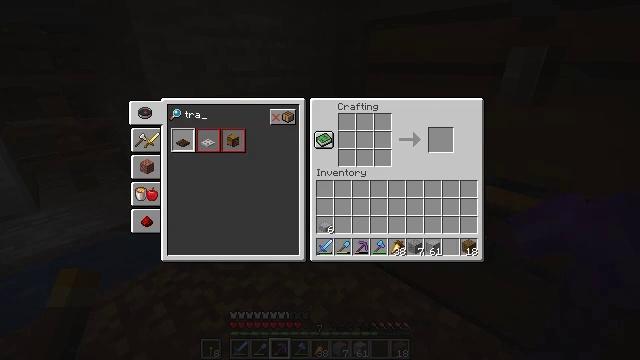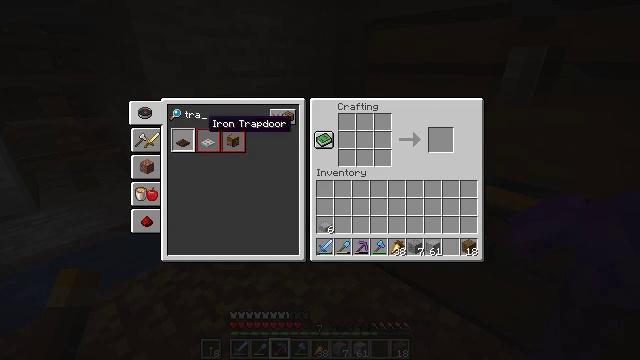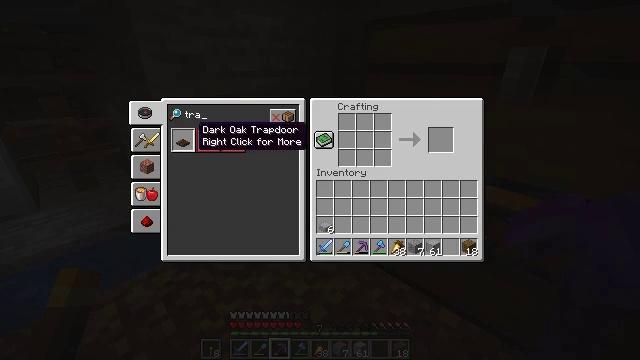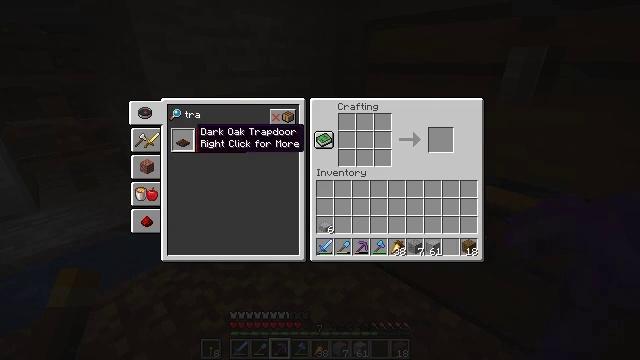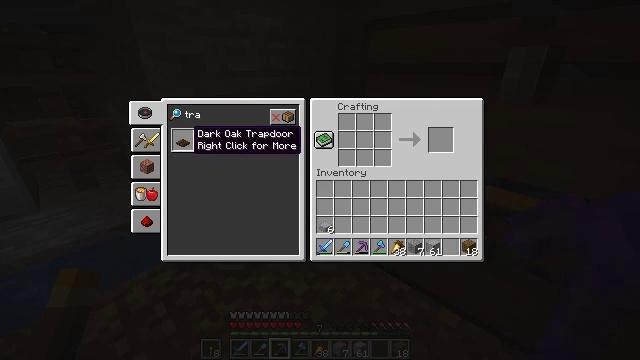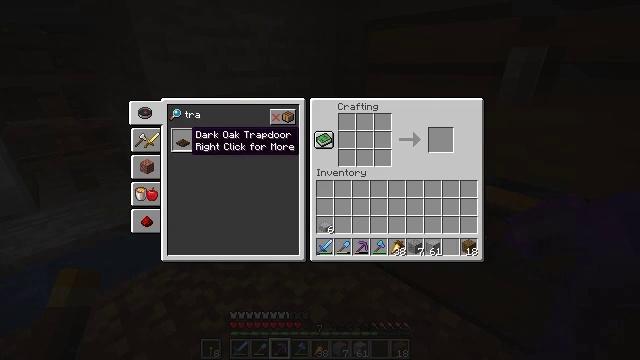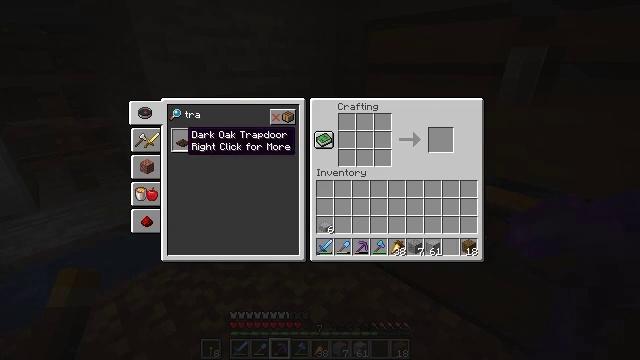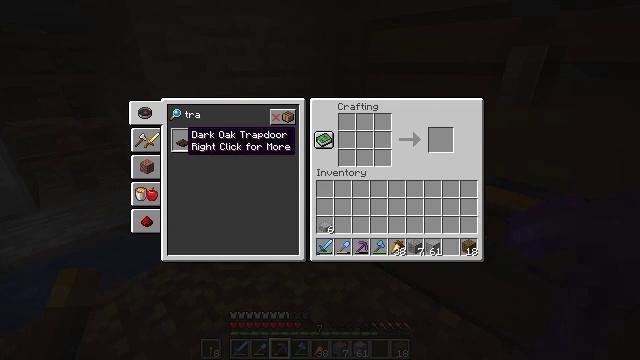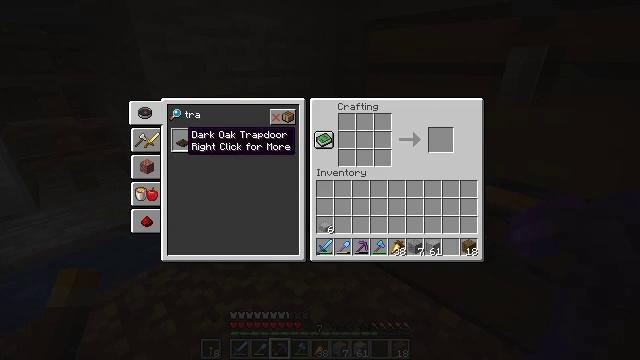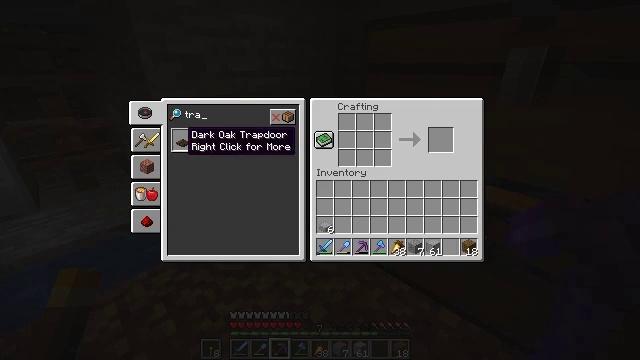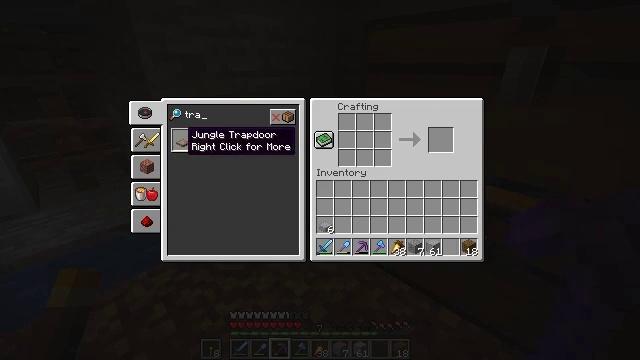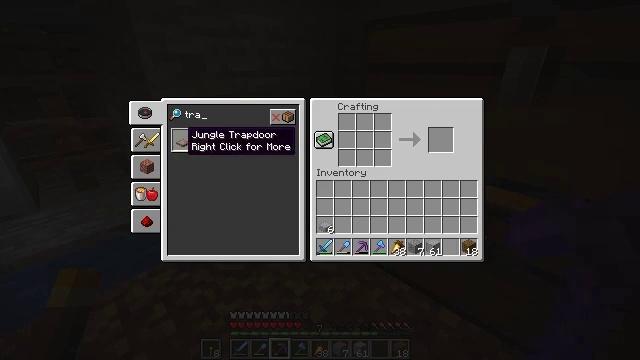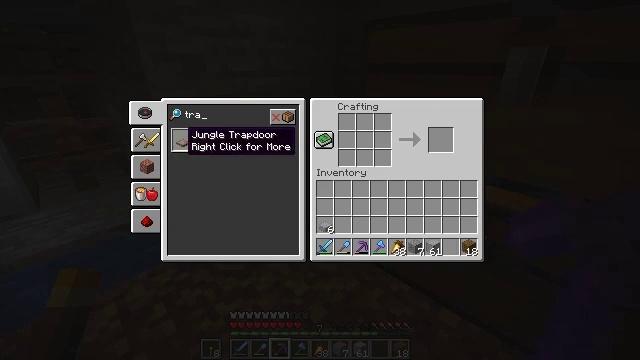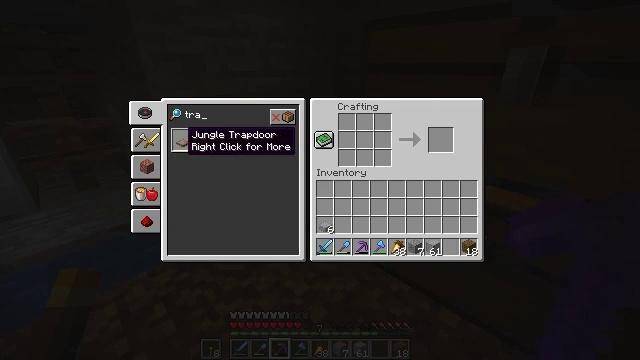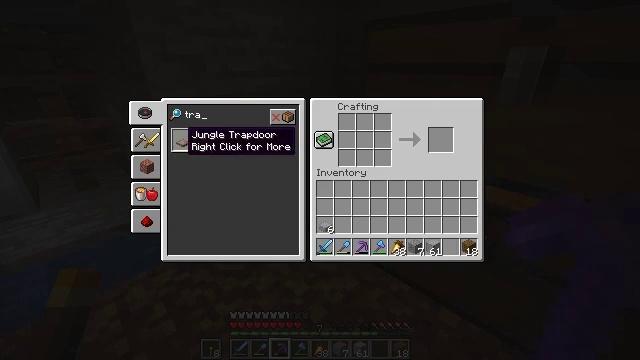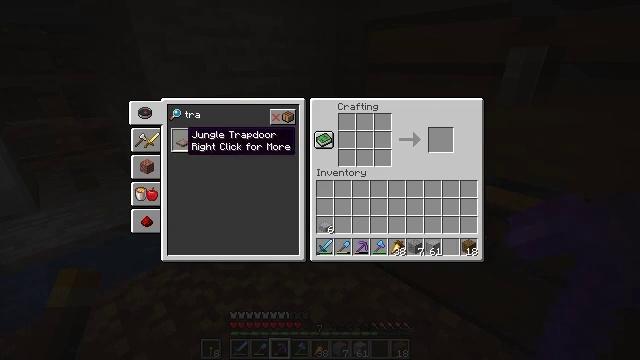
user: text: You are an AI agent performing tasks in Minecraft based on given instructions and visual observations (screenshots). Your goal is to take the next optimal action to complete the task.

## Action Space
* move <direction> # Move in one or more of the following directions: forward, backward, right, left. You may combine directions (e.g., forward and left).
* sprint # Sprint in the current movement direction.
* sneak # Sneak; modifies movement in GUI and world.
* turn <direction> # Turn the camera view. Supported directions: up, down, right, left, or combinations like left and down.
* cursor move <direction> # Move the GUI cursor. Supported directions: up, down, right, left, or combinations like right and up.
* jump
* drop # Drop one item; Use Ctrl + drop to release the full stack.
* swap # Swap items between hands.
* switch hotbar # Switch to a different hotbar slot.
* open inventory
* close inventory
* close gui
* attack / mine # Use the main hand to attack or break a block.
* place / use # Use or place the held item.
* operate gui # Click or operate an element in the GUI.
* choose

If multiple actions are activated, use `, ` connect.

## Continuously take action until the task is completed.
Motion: motion action
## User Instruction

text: Open the crafting table and craft an iron trapdoor with ingots.
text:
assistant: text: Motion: turn left and down
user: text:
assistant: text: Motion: turn left
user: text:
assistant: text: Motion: no_op
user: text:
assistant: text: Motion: no_op
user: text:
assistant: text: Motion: no_op
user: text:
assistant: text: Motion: no_op
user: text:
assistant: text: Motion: no_op
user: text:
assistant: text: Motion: no_op
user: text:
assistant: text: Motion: no_op
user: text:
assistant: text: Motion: no_op
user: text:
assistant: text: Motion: no_op
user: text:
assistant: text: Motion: no_op
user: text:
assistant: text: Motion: attack / mine
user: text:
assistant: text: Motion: attack / mine
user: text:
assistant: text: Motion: attack / mine
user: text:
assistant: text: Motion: attack / mine
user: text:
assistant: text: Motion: no_op
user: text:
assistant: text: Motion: use / place
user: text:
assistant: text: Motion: use / place
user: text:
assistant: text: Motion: use / place
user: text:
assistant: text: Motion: no_op
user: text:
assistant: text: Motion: no_op
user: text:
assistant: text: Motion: no_op
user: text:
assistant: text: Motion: no_op
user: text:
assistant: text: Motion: no_op
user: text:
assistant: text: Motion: no_op
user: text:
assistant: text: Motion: no_op
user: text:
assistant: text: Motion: no_op
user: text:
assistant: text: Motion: no_op
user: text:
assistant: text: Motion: no_op